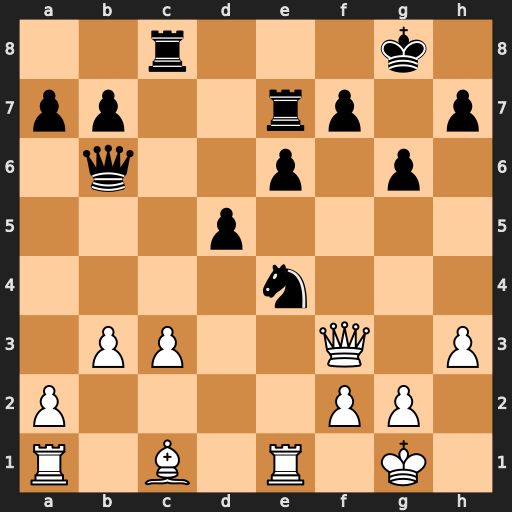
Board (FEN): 2r3k1/pp2rp1p/1q2p1p1/3p4/4n3/1PP2Q1P/P4PP1/R1B1R1K1
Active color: w
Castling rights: -
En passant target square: -
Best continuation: Rxe4 dxe4 Qf6 Qc5 Be3 Qxc3 Bd4 Qxa1+ Bxa1